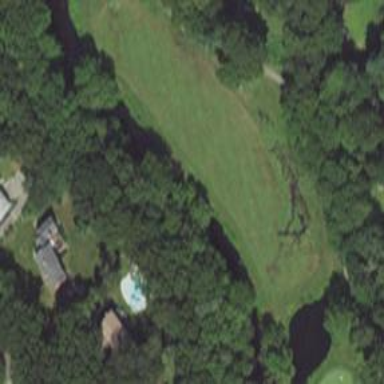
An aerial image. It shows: Scenic view of water hazard on golf course. The natural water feature adds beauty to the landscape.